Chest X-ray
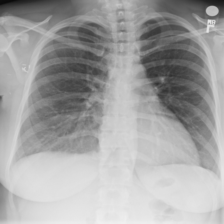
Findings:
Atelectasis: negative
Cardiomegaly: negative
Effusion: negative
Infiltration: negative
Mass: negative
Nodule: negative
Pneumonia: negative
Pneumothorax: negative
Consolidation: negative
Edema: negative
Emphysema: negative
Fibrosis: negative
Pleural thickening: negative
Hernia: negative